Frequency: 55000
Velocity: 0,1705
Power: 28,1
Pulse duration: 0,0000001
Pass count: 1
Magnification: 10
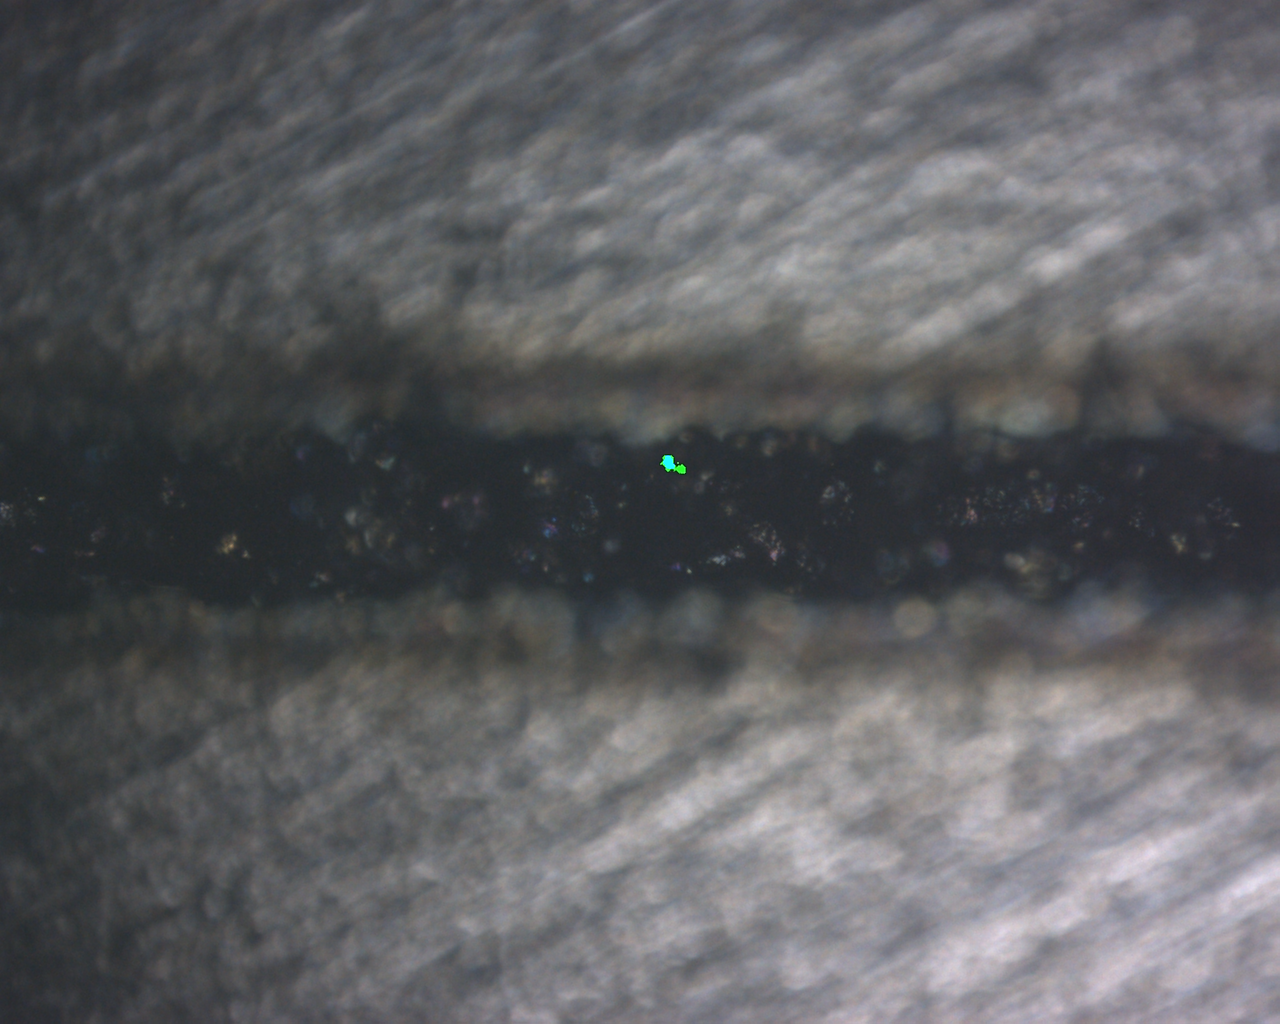
Measured width: 131.5694
Other width: 76.78